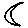
Label: moon